Question:
What can i do to fix the issue?
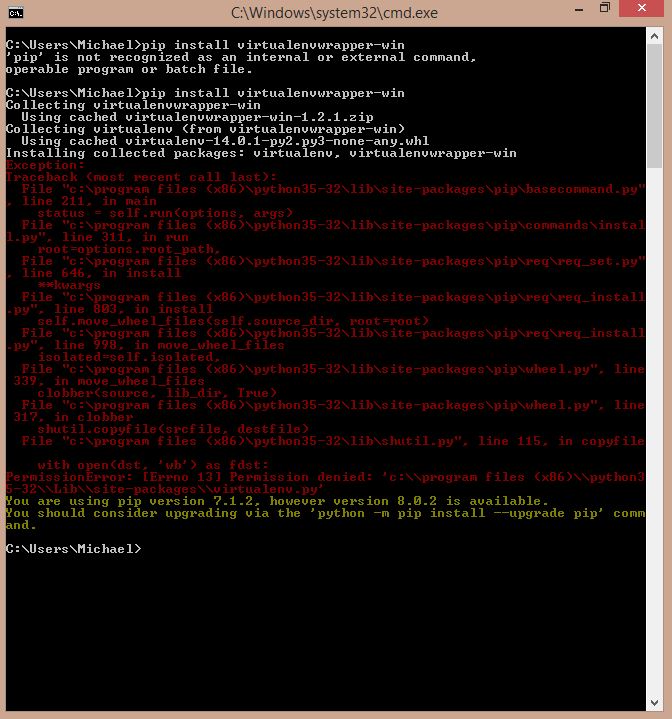
Answer: You are getting a permission denied error. This means that you do not have the required privileges to perform the operation. Run the command prompt as administrator so that you will not get this error.